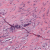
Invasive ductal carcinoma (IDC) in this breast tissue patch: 1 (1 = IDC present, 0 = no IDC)